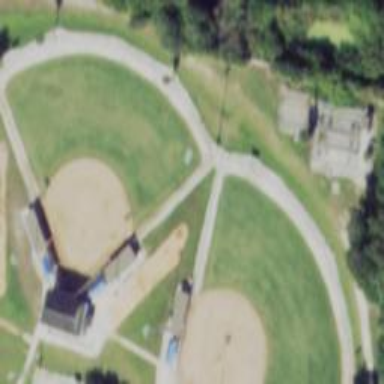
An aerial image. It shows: Baseball pitch for leisure land activities.